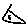
Label: triangle